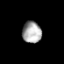
Tissue: prostate
Cell type: T cells
Senescence score: 0.7039
Nuclear area (px): 402
Mean DAPI intensity: 167.418